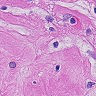
Metastatic tissue present: yes